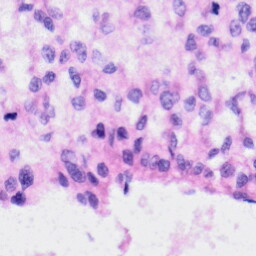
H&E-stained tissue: Liver